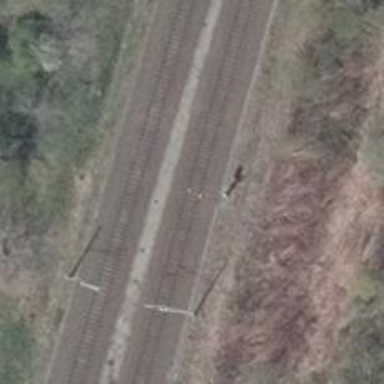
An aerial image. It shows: Railway signal.